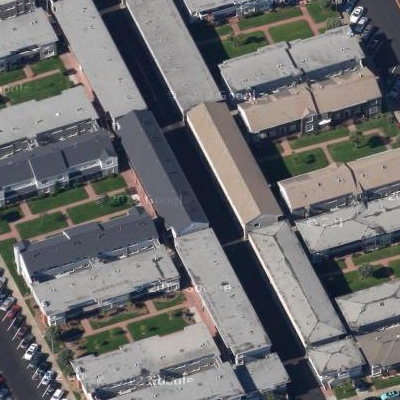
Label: fResident